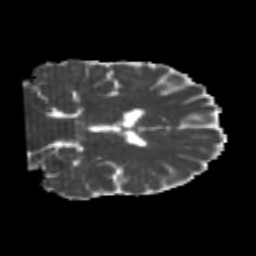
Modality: MD
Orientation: coronal
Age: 23
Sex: male
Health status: healthy
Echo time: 0.074 s